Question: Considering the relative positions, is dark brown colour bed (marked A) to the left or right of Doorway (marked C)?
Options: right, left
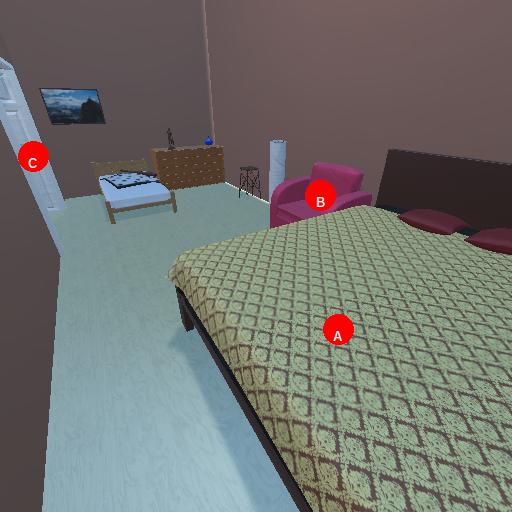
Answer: right